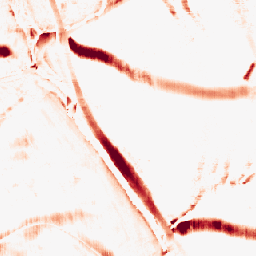
Category: morphological
Decomposition family: morphological_rect
Decomposition parameters: operation: opening
width: 10
height: 20
Upsampling method: nearest
Upsampling parameters: scale: 8
Upsampling scale: 8